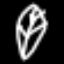
Label: leaf